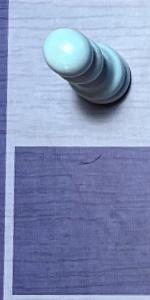
Label: Empty